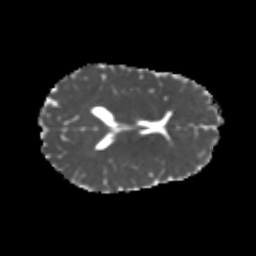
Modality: MD
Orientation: axial
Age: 24
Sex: female
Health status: healthy
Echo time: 0.074 s